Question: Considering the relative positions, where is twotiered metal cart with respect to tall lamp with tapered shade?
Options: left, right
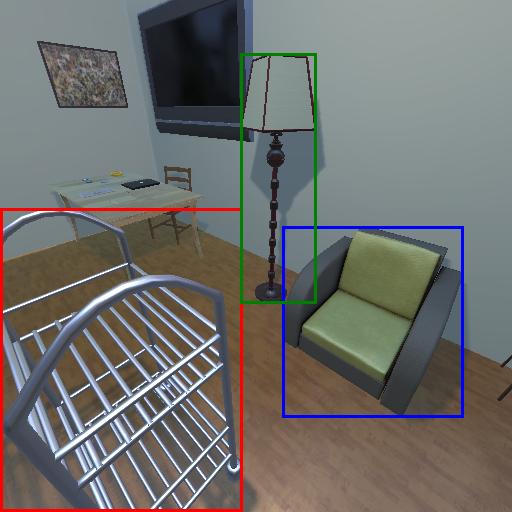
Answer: left